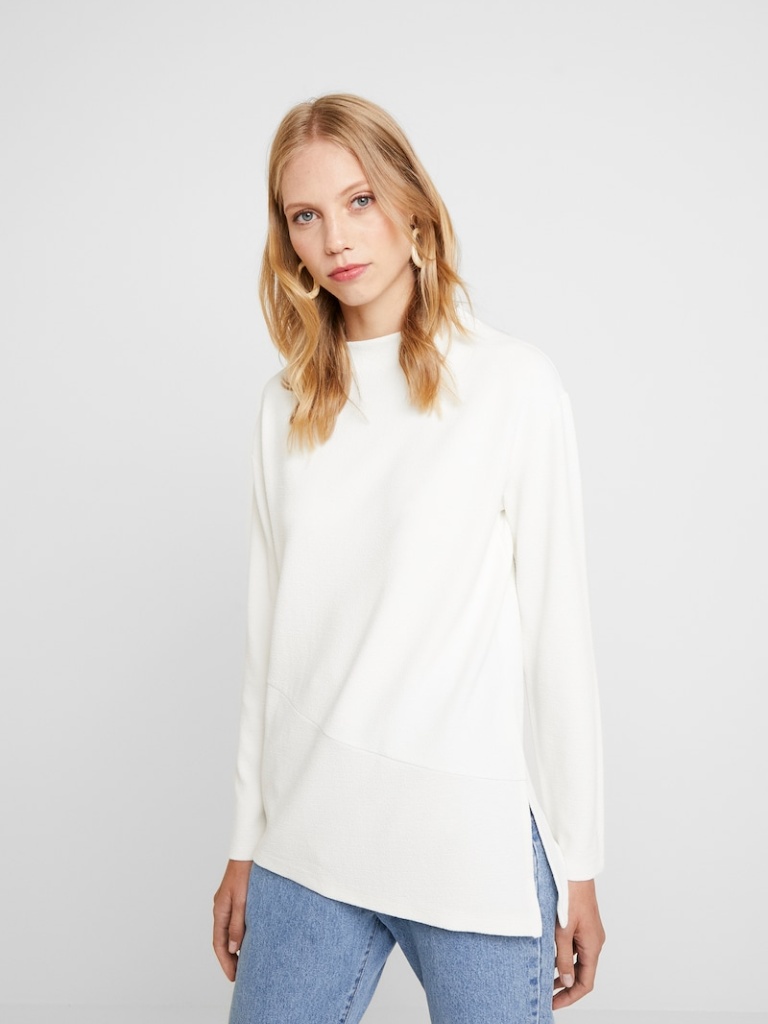
knit relaxed a long-sleeved with the sleeves down hip length Untucked cowl sweater